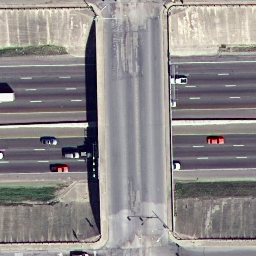
Label: overpass